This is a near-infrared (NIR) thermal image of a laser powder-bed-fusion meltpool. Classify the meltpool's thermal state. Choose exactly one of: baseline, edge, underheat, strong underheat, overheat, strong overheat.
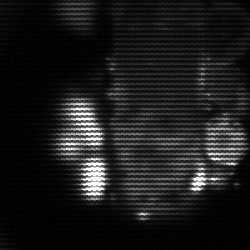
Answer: strong underheat